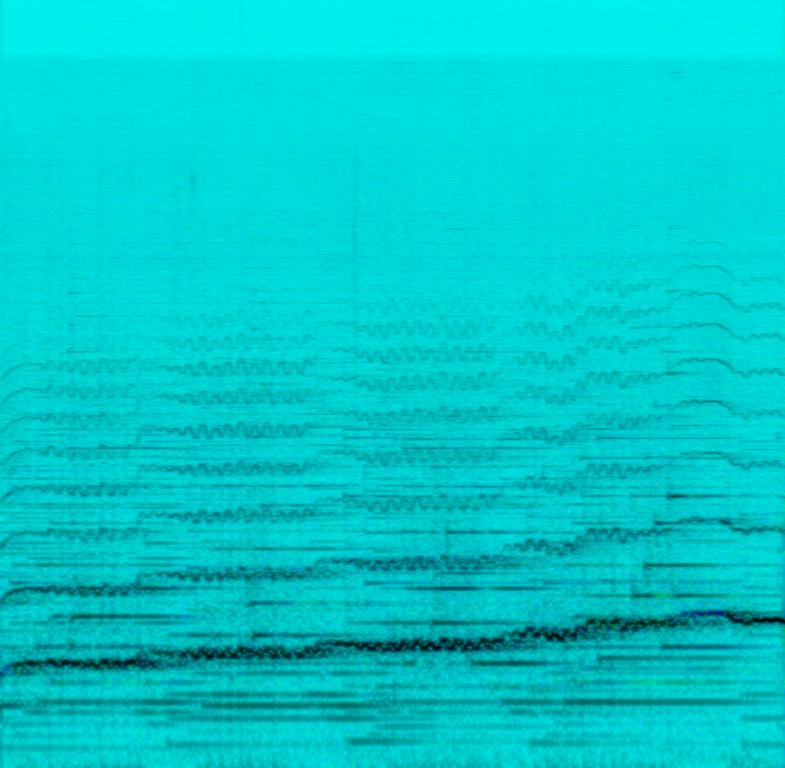
The low quality recording features a live performance that consists of a theremin solo melody played over arpeggiated piano melody. It sounds sad, emotional and passionate, even though the recording is noisy and in mono.